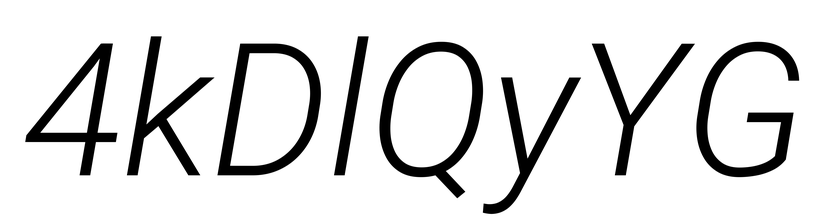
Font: Roboto-Italic_Light_Italic